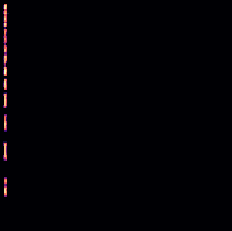
Sound class: Chainsaw